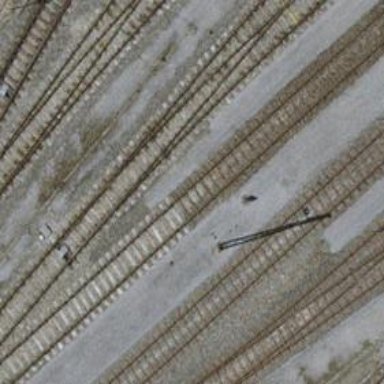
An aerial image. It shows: Railway yard with single rail track. The electrified track has contact line for power supply.